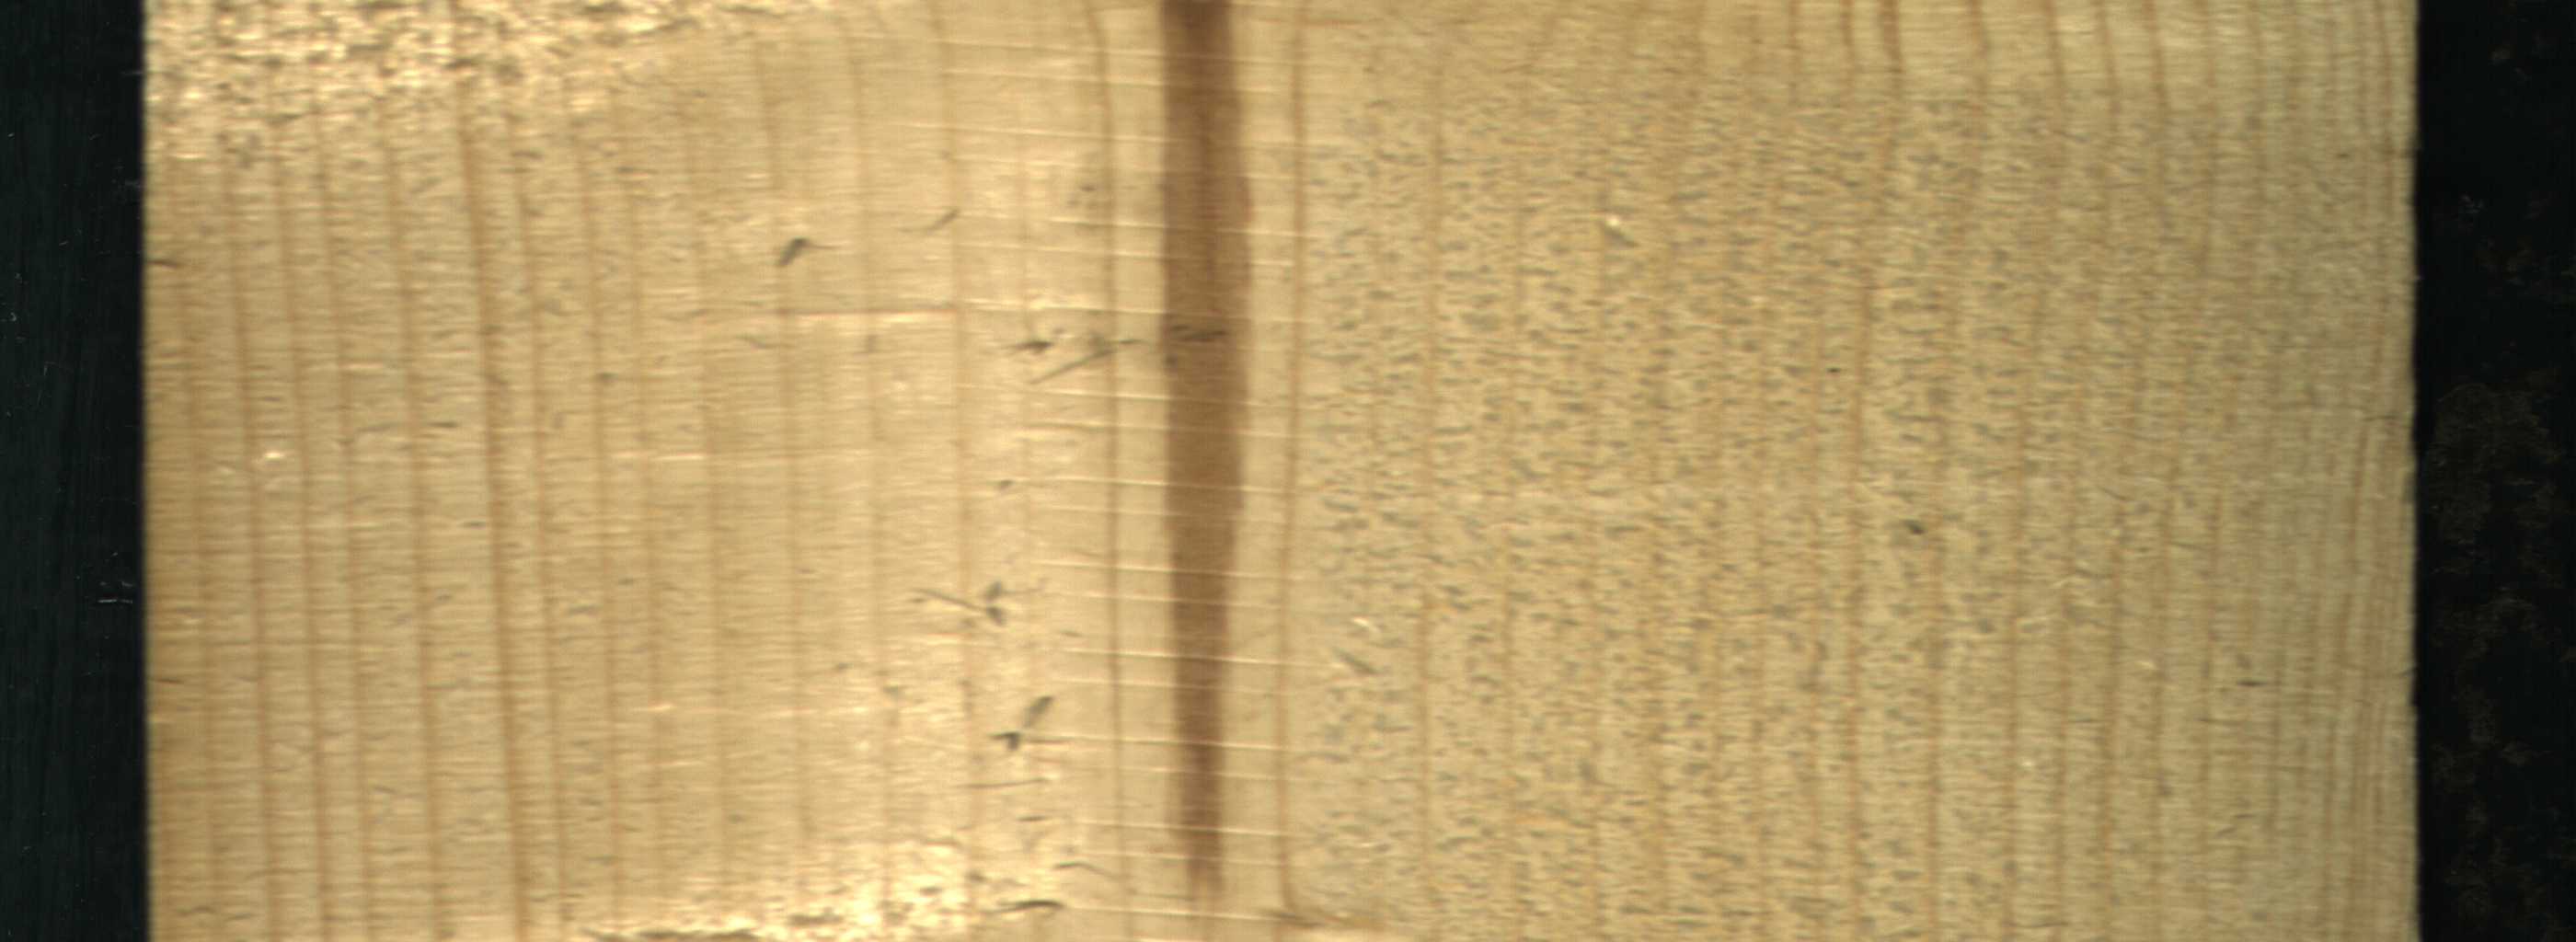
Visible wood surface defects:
Marrow